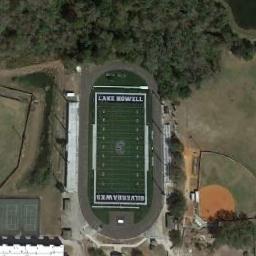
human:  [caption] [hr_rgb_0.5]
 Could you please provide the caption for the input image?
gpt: The ground track field with a gridiron is next to a forest and some other sports areas .

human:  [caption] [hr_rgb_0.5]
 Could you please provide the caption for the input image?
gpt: There is a semicircle in the track and field .

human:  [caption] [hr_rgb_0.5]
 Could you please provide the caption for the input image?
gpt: There are many trees near the ground track field .

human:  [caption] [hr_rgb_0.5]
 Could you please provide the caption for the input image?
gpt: Track and field are built on bare land next to forests and buildings .

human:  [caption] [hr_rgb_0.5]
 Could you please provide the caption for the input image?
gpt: There are many green trees beside the ground track field with a black track .